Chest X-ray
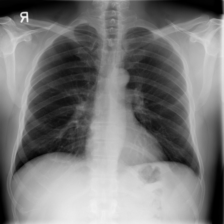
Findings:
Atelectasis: negative
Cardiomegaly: negative
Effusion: negative
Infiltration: negative
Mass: negative
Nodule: negative
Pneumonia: negative
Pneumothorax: negative
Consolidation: negative
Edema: negative
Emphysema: negative
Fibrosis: negative
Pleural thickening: negative
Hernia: negative